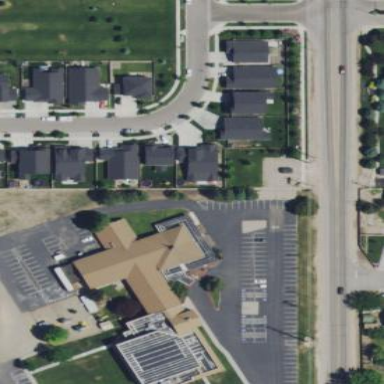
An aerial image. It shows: Building serving as place of worship.